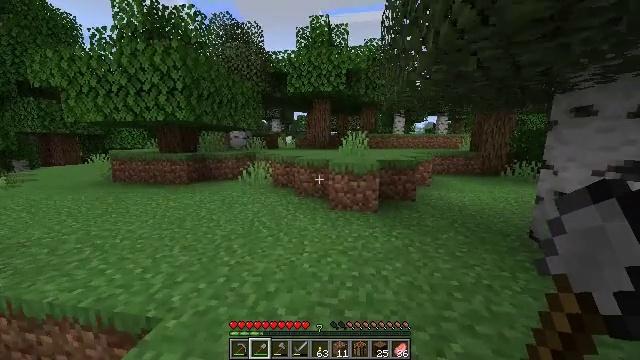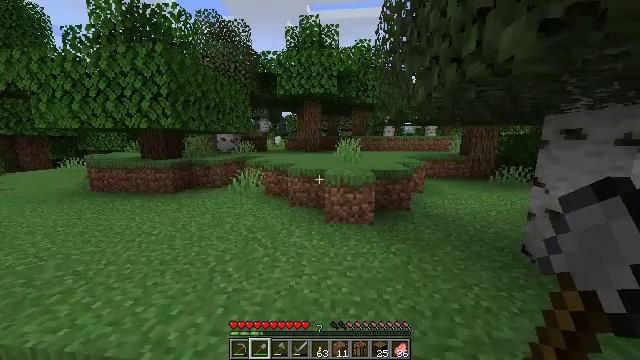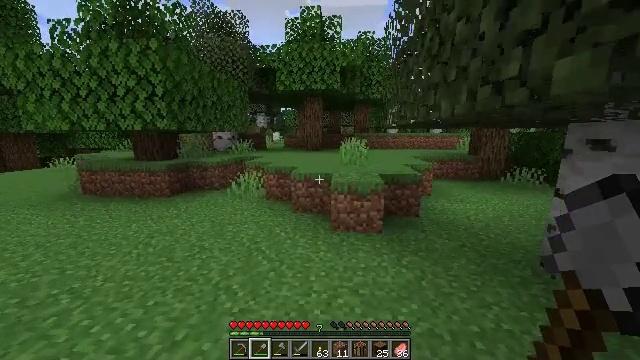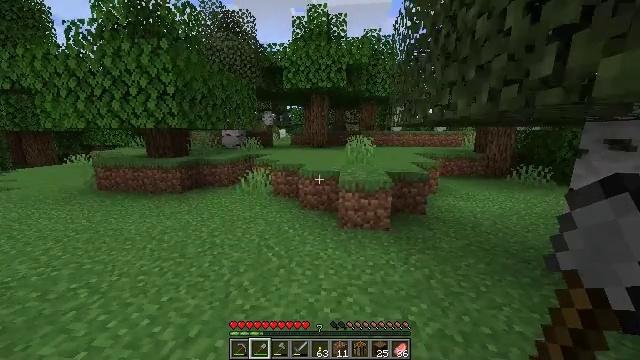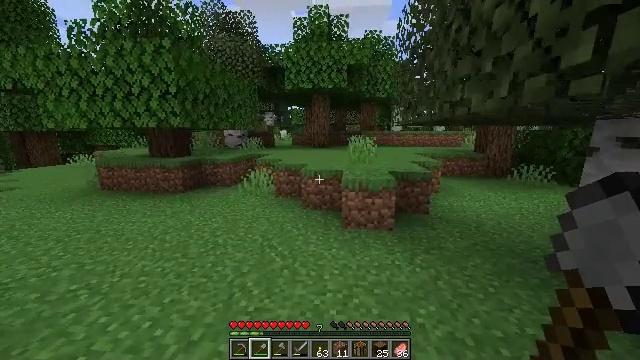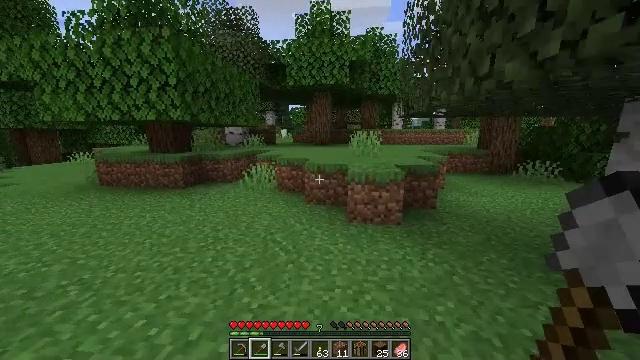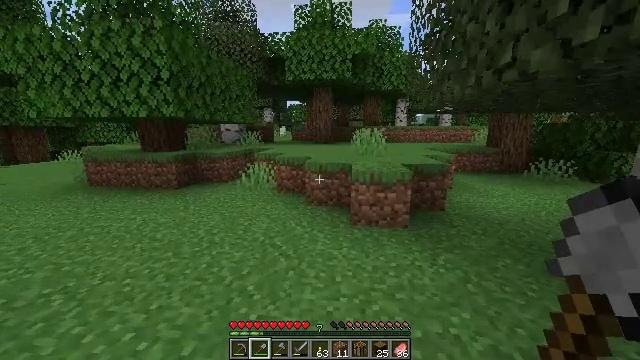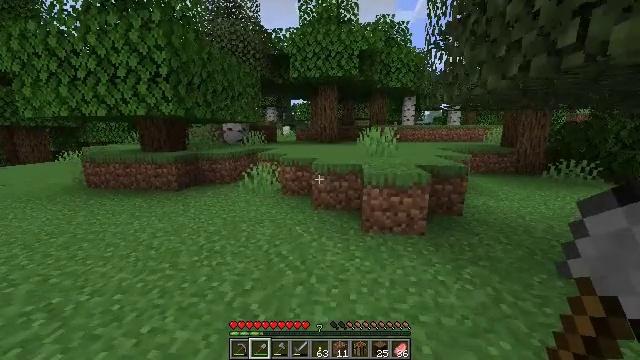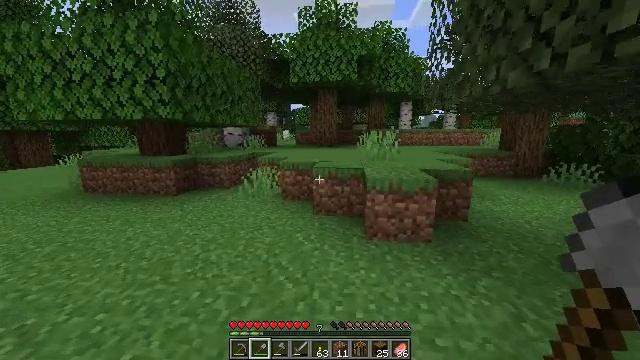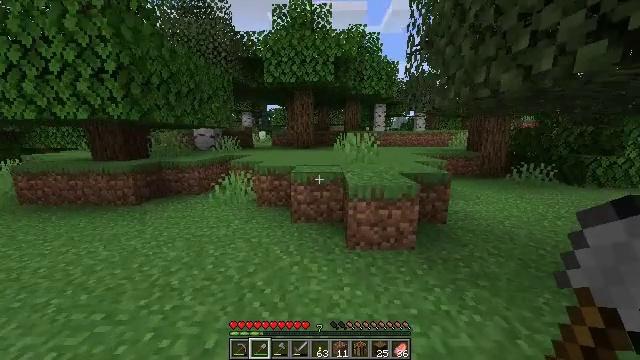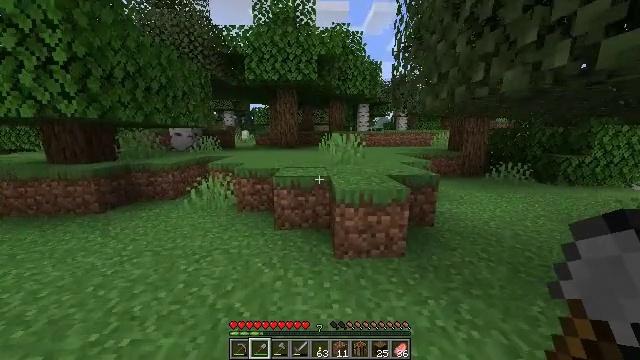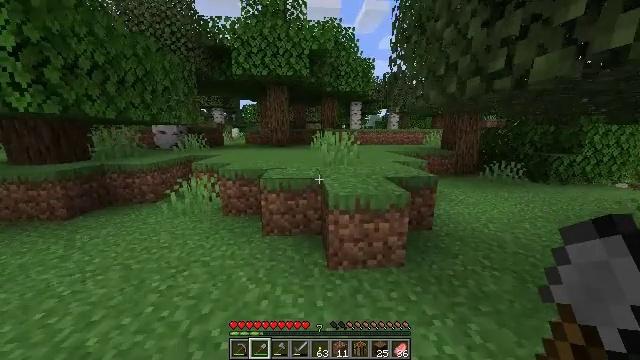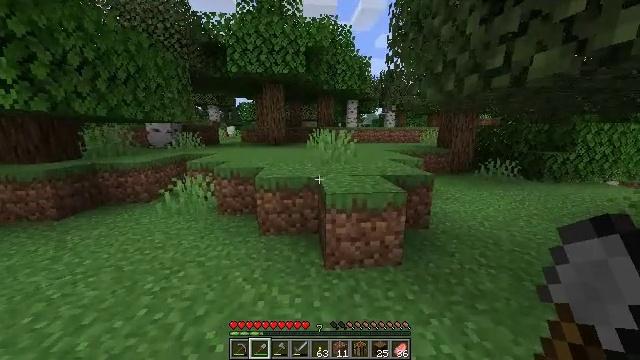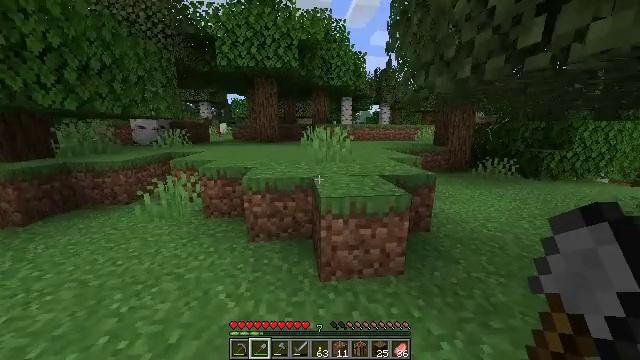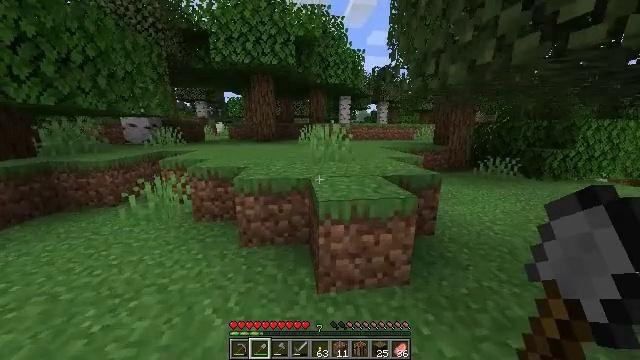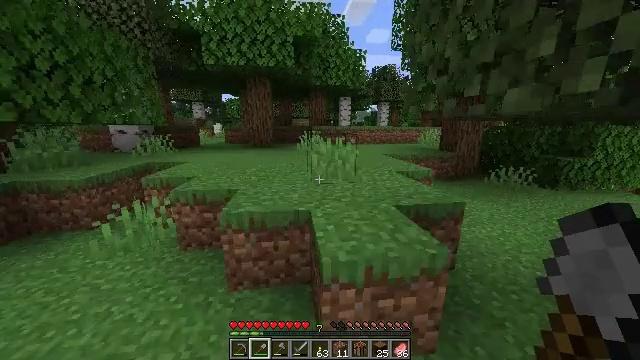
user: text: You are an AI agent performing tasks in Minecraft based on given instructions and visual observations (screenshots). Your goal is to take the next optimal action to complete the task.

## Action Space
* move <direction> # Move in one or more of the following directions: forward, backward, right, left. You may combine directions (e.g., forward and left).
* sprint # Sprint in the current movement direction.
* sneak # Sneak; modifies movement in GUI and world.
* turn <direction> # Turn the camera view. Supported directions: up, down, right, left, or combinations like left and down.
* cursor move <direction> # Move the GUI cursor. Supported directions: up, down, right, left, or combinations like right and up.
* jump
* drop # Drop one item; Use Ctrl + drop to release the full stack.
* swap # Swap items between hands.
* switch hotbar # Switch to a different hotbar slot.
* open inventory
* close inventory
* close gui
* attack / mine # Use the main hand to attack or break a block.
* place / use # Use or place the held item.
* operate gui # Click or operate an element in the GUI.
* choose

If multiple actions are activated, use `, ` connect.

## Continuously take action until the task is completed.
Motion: motion action
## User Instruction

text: Collect the bee nest for honey.
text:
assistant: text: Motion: move forward, sprint, turn right, jump
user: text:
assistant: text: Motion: move forward, sprint, jump
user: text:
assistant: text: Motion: move forward, sprint, turn left and down
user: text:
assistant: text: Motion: move forward, sprint
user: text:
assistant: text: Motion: move forward, sprint
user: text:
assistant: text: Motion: move forward, sprint
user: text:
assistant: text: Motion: move forward, sprint
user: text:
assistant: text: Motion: move forward, sprint
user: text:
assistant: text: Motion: move forward, sprint, turn right
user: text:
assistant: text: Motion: move forward, sprint, turn right
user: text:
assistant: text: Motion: move forward, sprint, turn right
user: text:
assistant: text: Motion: move forward, sprint
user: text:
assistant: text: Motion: move forward, sprint, turn right
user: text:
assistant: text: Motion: move forward, sprint
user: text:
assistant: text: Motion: move forward, sprint, jump
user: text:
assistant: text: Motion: move forward, sprint, jump
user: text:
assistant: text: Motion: move forward, sprint, jump
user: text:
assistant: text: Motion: move forward, sprint, turn right, jump
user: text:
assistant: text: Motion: move forward, sprint, turn right, jump
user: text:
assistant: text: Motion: move forward, sprint, turn right, jump
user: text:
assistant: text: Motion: move forward, sprint, turn right
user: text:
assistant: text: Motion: move forward, sprint
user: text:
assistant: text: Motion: move forward, sprint
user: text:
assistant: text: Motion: move forward, sprint
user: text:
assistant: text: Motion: move forward, sprint
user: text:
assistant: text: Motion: move forward, sprint
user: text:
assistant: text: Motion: move forward, sprint, jump
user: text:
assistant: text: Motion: move forward, sprint, jump
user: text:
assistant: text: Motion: move forward, sprint, turn right, jump
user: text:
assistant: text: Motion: move forward, sprint, turn right, jump